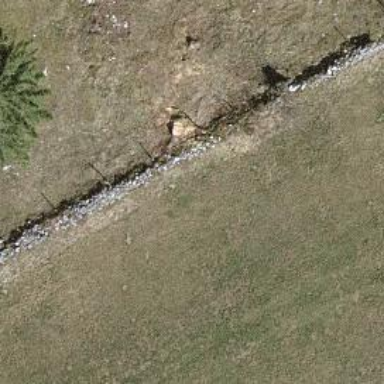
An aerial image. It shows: Dry stone wall barrier.